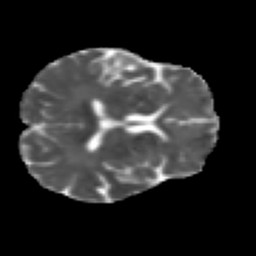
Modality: MD
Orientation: axial
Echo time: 0.087 s